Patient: sex F, age 71
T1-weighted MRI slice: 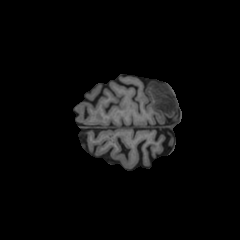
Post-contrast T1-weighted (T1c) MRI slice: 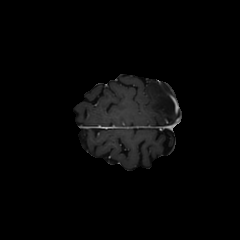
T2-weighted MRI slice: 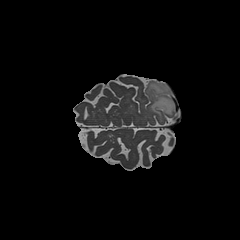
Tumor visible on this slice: yes
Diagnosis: Astrocytoma, IDH-mutant
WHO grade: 2